Question: I am going through the rails tutorial and am at <URL>
For some reason, I am getting 4 examples and 4 failures in rspec vs 4 examples and 1 failure (and consequently 0) as in the tutorial.
I am seeing this in my rspec:
'''
Failure/Error: @user = User.new(name: "Example User", email: "user@example.com")
ActiveRecord::StatementInvalid:
PGError: ERROR: relation "users" does not exist
'''
The thing is, the tutorial is going along in sqlite, but I migrated to postgres (as suggested in the tutorial earlier) so I could learn about postgres as well. Is this what is causing the problems? Shouldn't activerecord be making it transparent as to what kind of database I am using anyways?
I have created the proper databases, updated my database.yml, run a db:mgirate and the command
'''
User.new(name: "Example User", email: "user@example.com")
'''
works fine in a sandboxed console.
Any help greatly appreciated. I am trying to stay on top of rspec here, to me it is the most challenging part about learning Rails. It almost feels like one spends 90% of one's energy writing and debugging tests instead. (The only stumbling blocks/mind bending headca I've encountered so far have been rspec tests)
The user_rspec.rb:
'''
require 'spec_helper'
describe User do
before do
@user = User.new(name: "Example User", email: "user@example.com")
end
subject { @user }
it { should respond_to(:name) }
it { should respond_to(:email) }
it { should be_valid }
describe "when name is not present" do
before { @user.name = " " }
it { should_not be_valid }
end
end
'''
--
As a secondary question, I find that my rspec tests are running multiple times? I installed the ruby-gntp gem and am finding growl popping up multiple times each time a test is run, with the same information.

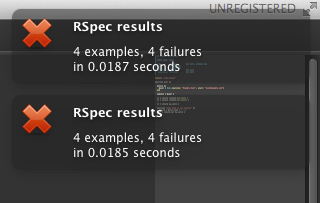
Answer: OK, I figured it out.
The problem was that the development database was not being migrated to the test database, even when running rake db:migrate, rake db:rollback then migrate, rake db:reset.
The solution was to clone the database:
'''
bundle exec rake db:test:prepare
'''